Question: I am attempting to show the avearage duration of the various parts of our hiring process via a pivot table from PowerPivot. So, for example, you will be able to see the average time a candidate is in the "interview" stage as part of the entire process. The fact table I'm working with AppDuration is broken down by candidate, by position, and by duration. Here is a sample of the data:
'''
RequisitionID CandidateID Req-CandidateKey HireStatus Duration
555 111 555_111 App Review 3
555 111 555_111 Phone Screen 5
555 111 555_111 Interview 7
555 222 555_222 Phone Screen 10
666 333 666_333 App Review 12
666 333 666_333 Phone Screen 15
666 444 666_444 App Review 5
666 444 666_444 Phone Screen 4
666 444 666_444 Offer Extend 15
'''
I also have a lookup table StatusMaster to group the various HireStatus values
'''
HireStatus StatusCategory
App Review Initial
Phone Screen Intermediate
Interview Intermediate
Offer Final
'''
AppDuration and StatusMaster are joined via a relationship on HireStatus. I want to examine the average duration at the StatusCategory level.
My thought is that I first need a count of distinct instances of requisition-candidate combination, so I created measure
'''
DistinctReqApplicants:=DISTINCTCOUNT(AppDuration[Req-CandidateKey])
'''
Then sum the Duration field
'''
DurationTotal:=SUM(AppDuration[Duration])
'''
And then just divide the two
'''
CandidateAvgDur:=DIVIDE([DurationTotal], [DistinctReqApplicants])
'''
I then create a pivot table where drop CandidateAvgDuration in the values and the StatusCategory in the rows. But the problem is that the Grand Total does not equal the sum of the category averages

In my results the Grand Total should be 38.3 when you sum up the individual categories, but instead is 23.0. I don't have any other filters applied. I am baffled because this seems straight-forward based on examples I've looked up and posts I've referenced on here. However I am a total noob when it comes to PowerPivot so I'm sure my lack of experience is at work here. Any help or suggestion is appreciated.
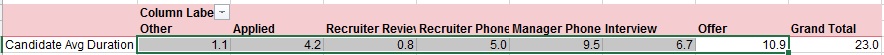
Answer: Please try this:
'''
CandidateAvgDur:=SUMX(
VALUES(AppDuration[HireStatus]),
DIVIDE([DurationTotal], [DistinctReqApplicants])
)
'''
Is it possible a requisition-candidate can have more than one row per HireStatus. If not then change the 'DistinctReqApplicants' measure to just a 'COUNTROWS(AppDuration)' to improve performance.